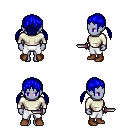
a pixel art fantasy rpg character, female body template, dark elf, purple skin, white long-sleeve shirt, white pants, blue twin-tailed hairstyle, brown shoes, dagger, four views (front, back, left, right), 2x2 character sprite sheet, small pixel art, hard edges, no anti-aliasing